Question: <URL>:
I can't implement the 'href' into the buttons.
It will work if I put it this way :
'''
<a href="/">
<button type="button" class="btn btn-default btn-custom">
<span class="glyphicon glyphicon-align-left" aria-hidden="true"></span>
<br />
<span class="btntext glyphicon-class">PP bac thang</span>
</button>
</a>
'''
But this will result in this mess :

Is there any simple way I can fix this? Thanks alot!
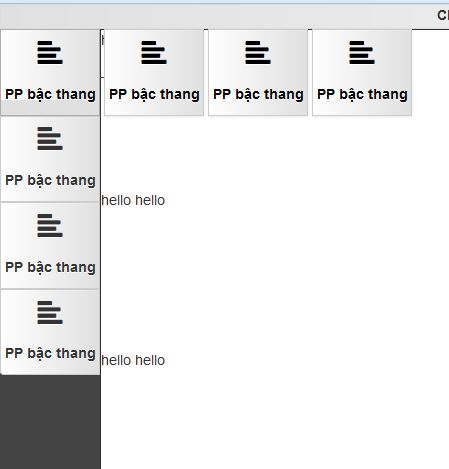
Answer: Apply the btn class to the a instead.
'''
<a href="/" class="btn btn-default" ...
'''
Also take a look at <URL>.